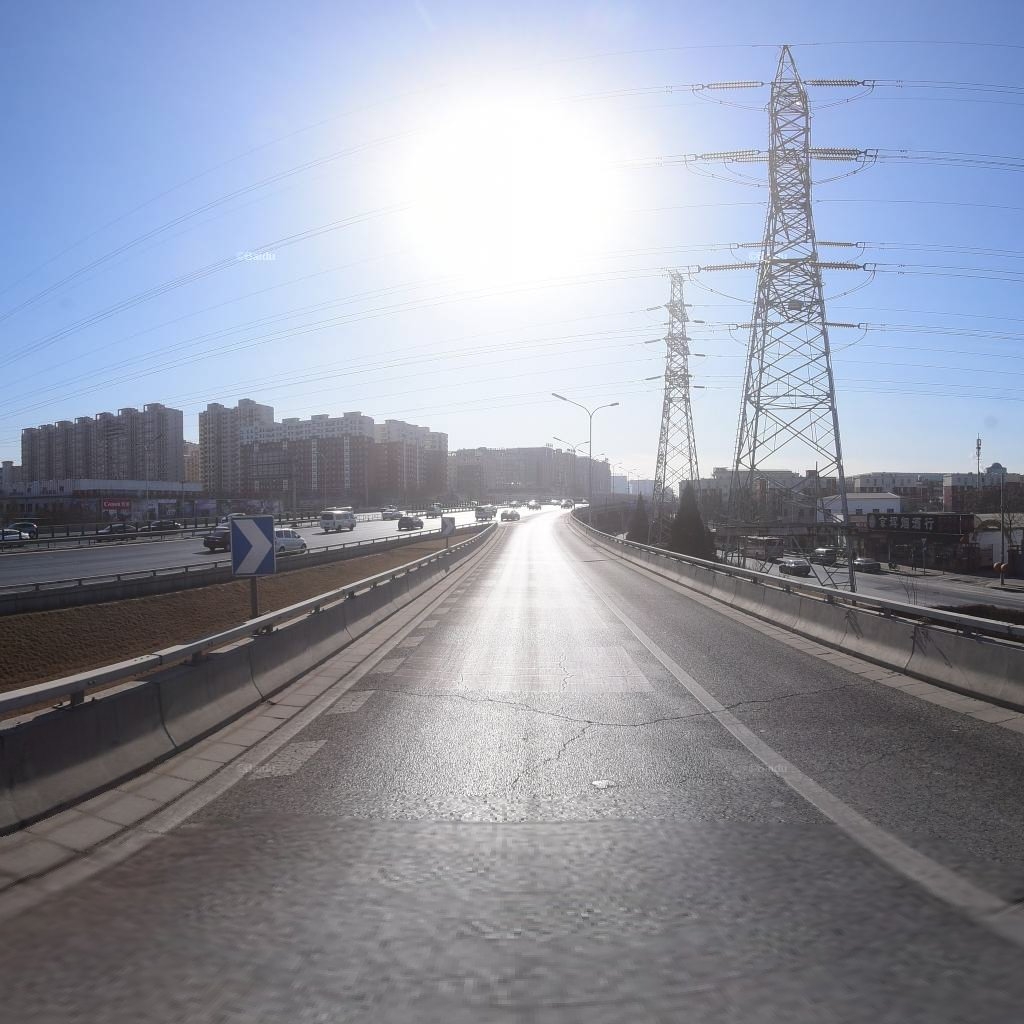
Region: Haidian
Road damage annotations: transverse crack, longitudinal crack, transverse crack, longitudinal crack